Current action and preconditions to check: trajectory_clear

Your task: For each precondition in the list above, predict whether it will hold at this action.

Consider the current scene as observed from the mobile robot's camera, and analyze the predicted future states of all dynamic agents (e.g., people, animals, vehicles, or any moving entities) within the NEXT SECOND.

IMPORTANT: Only answer "very likely" if you are absolutely certain—based on strong, clear evidence—that a dynamic agent will violate the precondition in the predicted future state. Do NOT answer "very likely" for unlikely, ambiguous, or low-probability risks.

Ask yourself for each precondition: Is there a high probability, with clear and convincing evidence, that the predicted future states of any dynamic agent will interfere with the predicted future state of the currently executing action within the NEXT SECOND, causing that precondition to fail?

Assess the risk level based on these predictions. Use "likely" or "very likely" if motions create a clear risk of interference.

Use "neutral" or "improbable" if agents are nearby but their predicted paths are clearly diverging or non-conflicting.

Failure Risk Categories: "very improbable", "improbable", "neutral", "likely", "very likely"

Answer Format: Output ONLY the probability_of_failure value from these categories: "very improbable", "improbable", "neutral", "likely", "very likely"

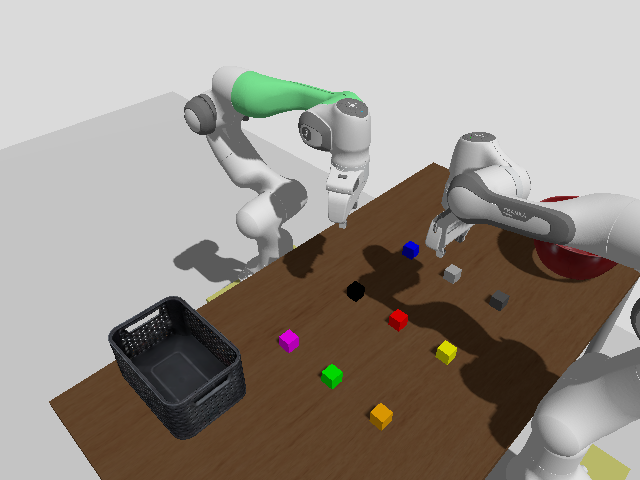

Answer: improbable